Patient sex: M
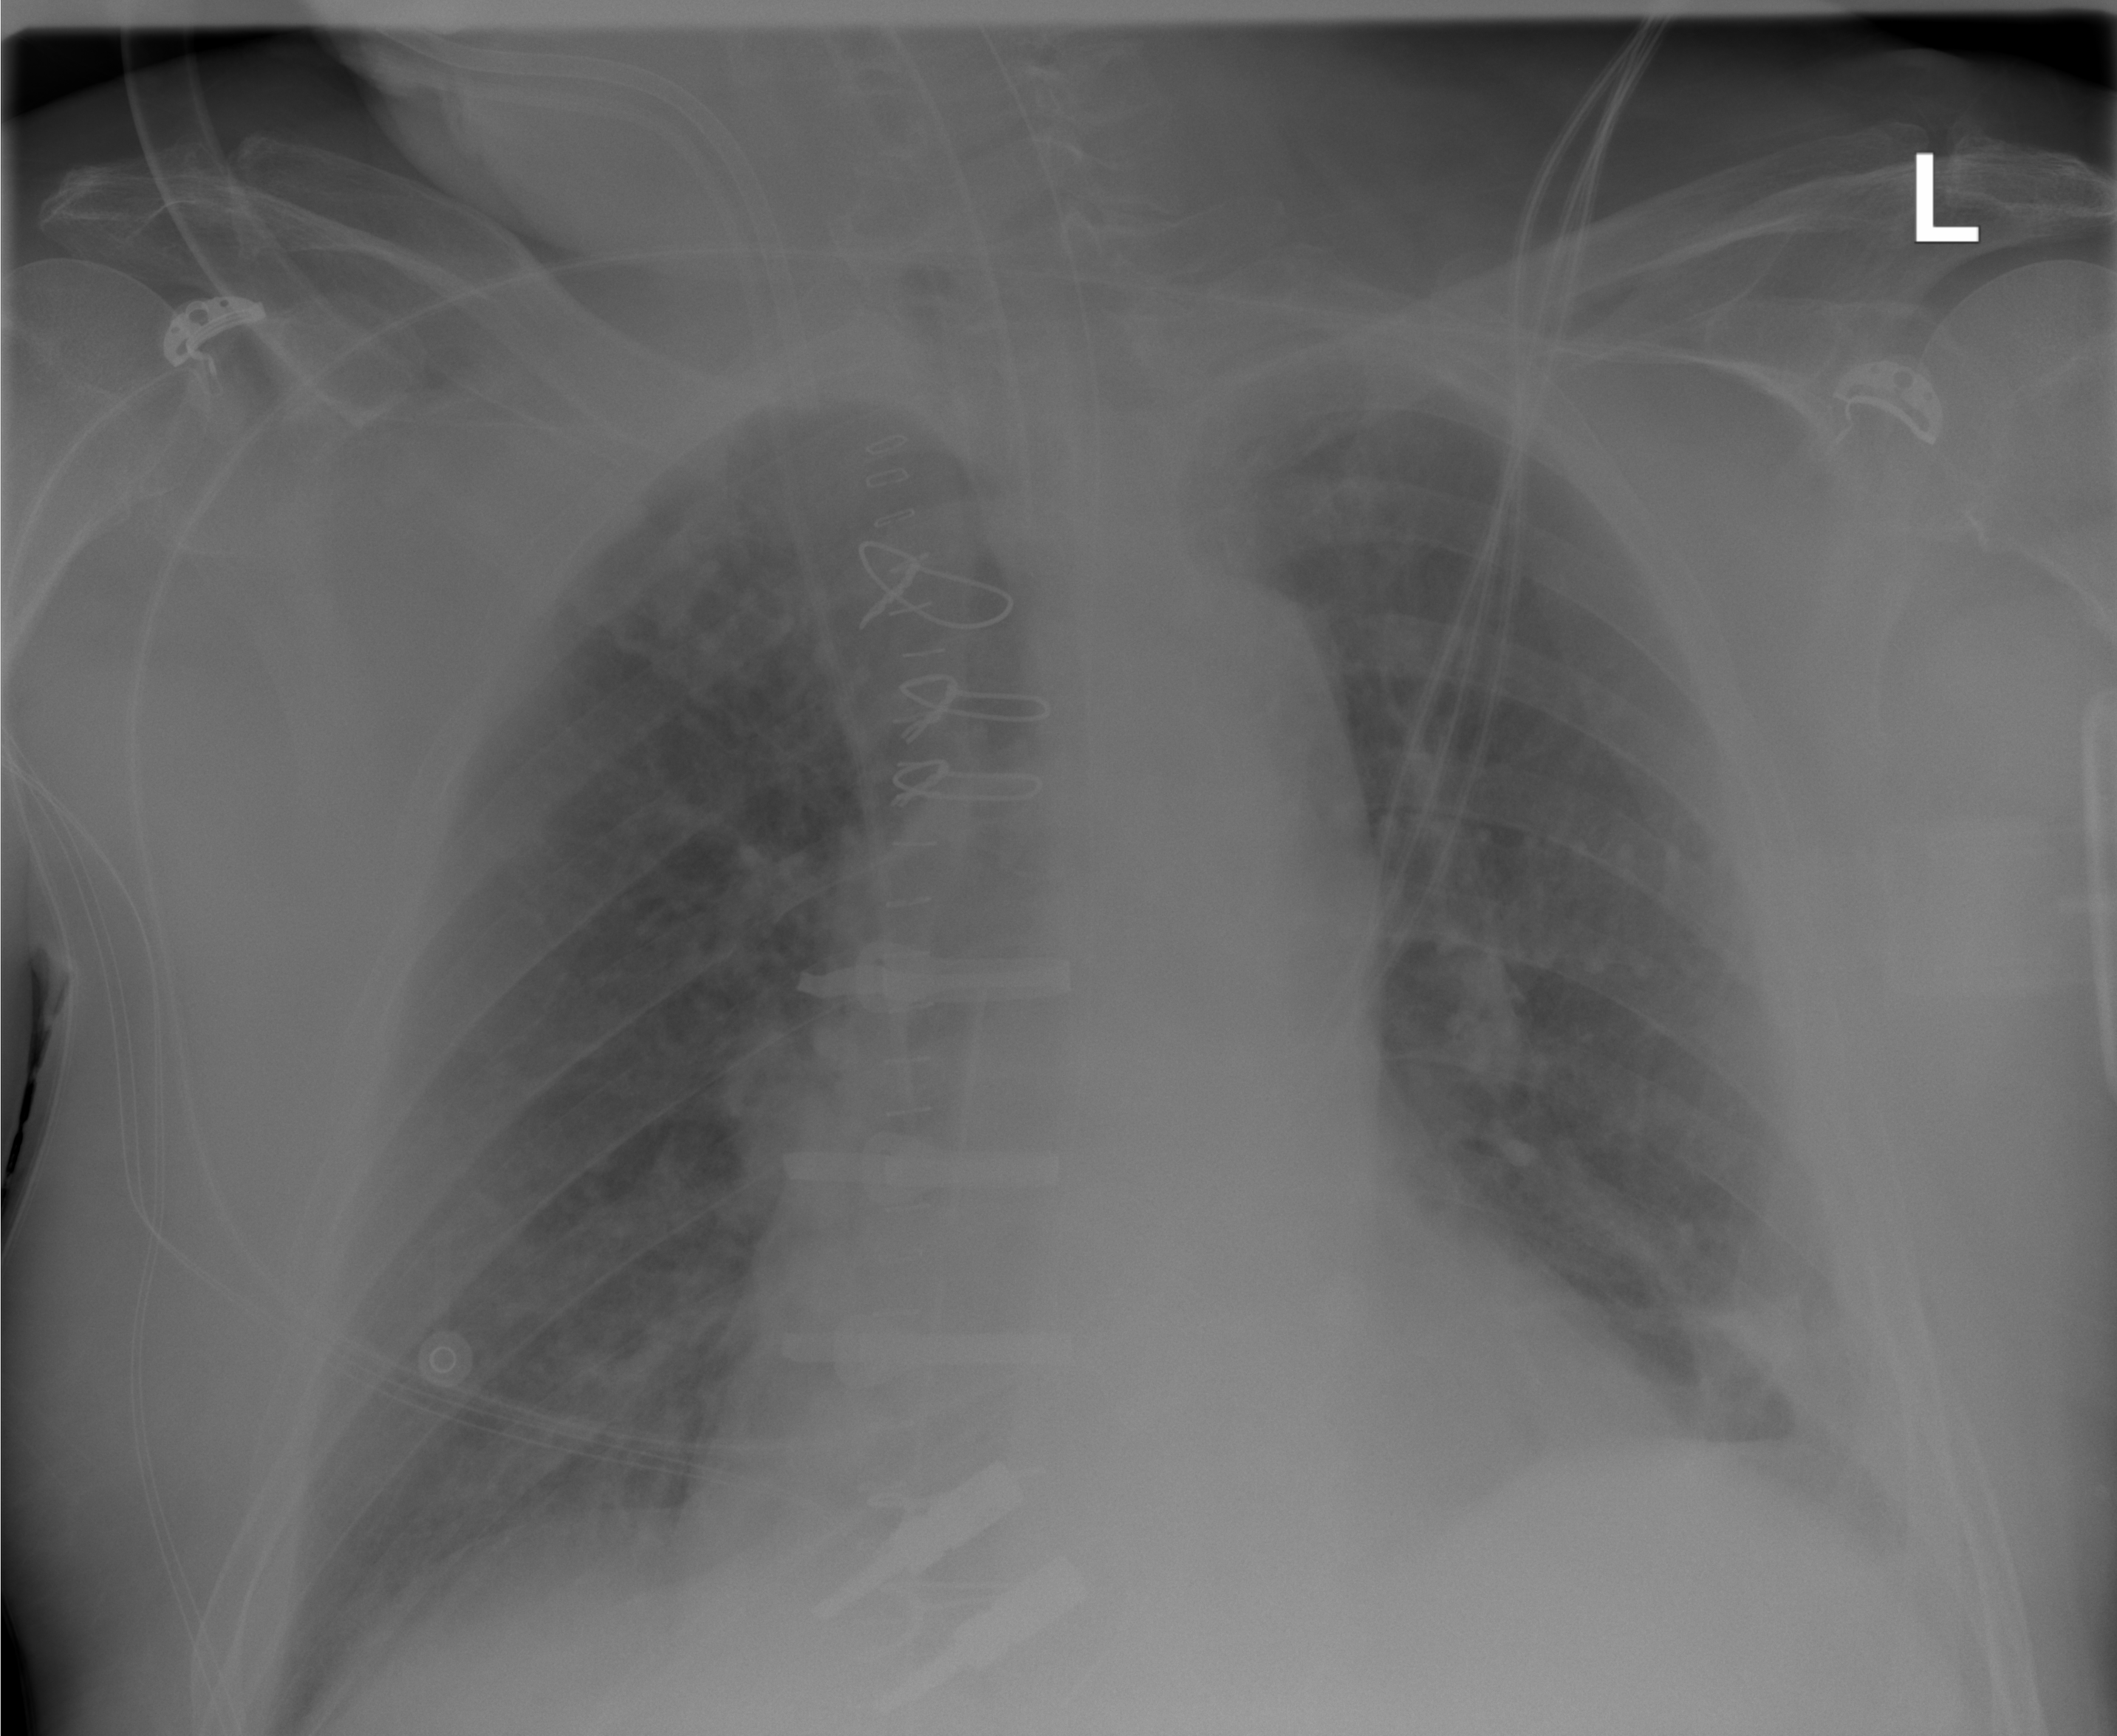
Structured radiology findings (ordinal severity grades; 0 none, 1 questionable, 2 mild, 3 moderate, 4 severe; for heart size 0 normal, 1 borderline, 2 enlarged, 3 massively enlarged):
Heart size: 1
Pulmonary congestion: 0
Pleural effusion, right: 0
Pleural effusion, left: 2
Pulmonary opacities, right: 1
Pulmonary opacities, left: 0
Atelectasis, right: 1
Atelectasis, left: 2